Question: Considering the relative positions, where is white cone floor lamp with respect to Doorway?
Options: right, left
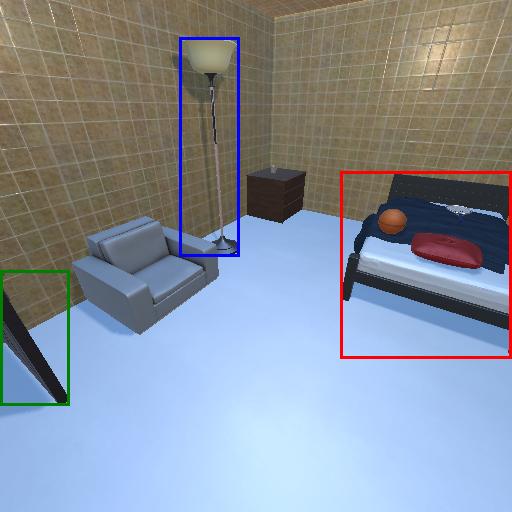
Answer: right